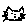
Label: cat